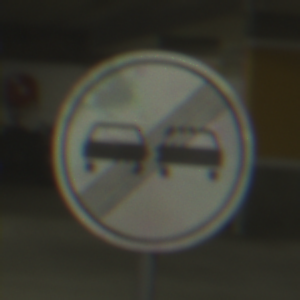
Verkehrszeichen: EndeUeberholverbot
Umgebung: Indoor, Special
Tageszeit: NotSpecified
Wetter: NotSpecified
Licht: Artificial
Jahreszeit: NotSpecified
Kontrast: HighContrast